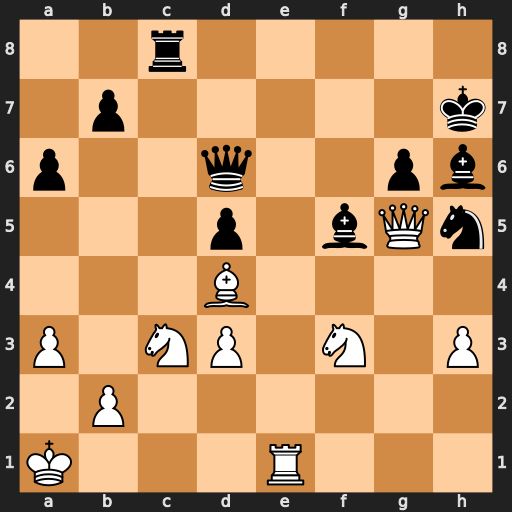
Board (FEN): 2r5/1p5k/p2q2pb/3p1bQn/3B4/P1NP1N1P/1P6/K3R3
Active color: w
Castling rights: -
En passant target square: -
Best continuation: Re7+ Kg8 Qxh6